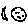
Label: moon